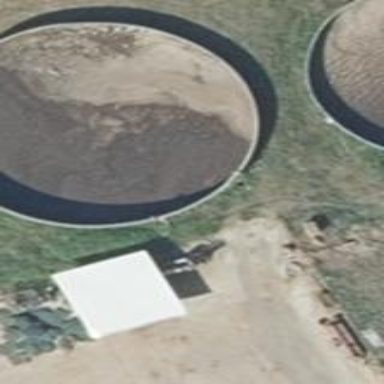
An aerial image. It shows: Farm auxiliary building with storage tank.